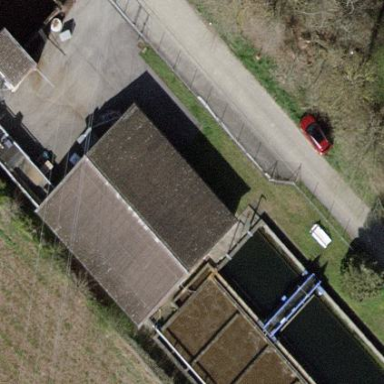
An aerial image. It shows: View of wastewater plant.